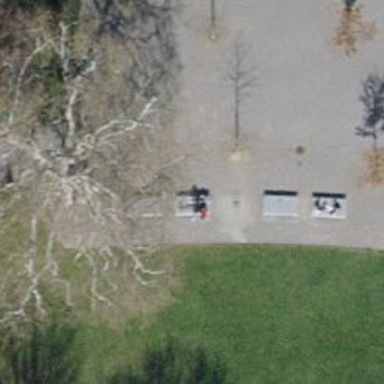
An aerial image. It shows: Bench for seating.